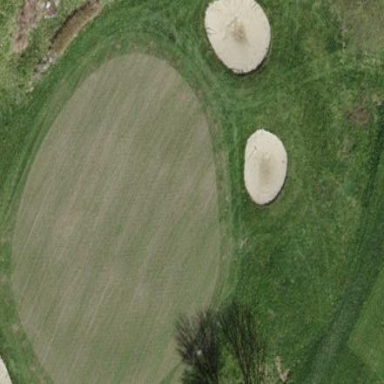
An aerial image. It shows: Green golf area with grass land use.